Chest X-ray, PA view. Patient: 60 years old, sex F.
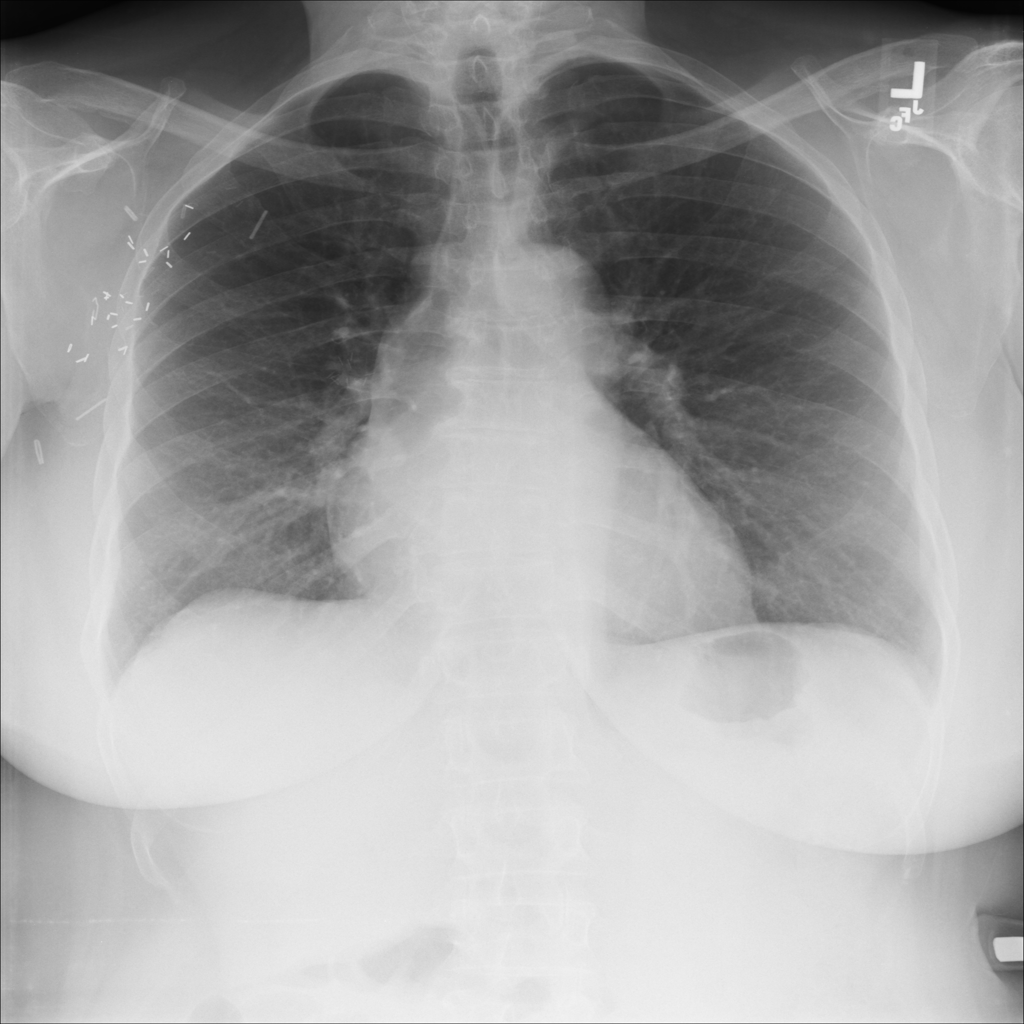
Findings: No Finding